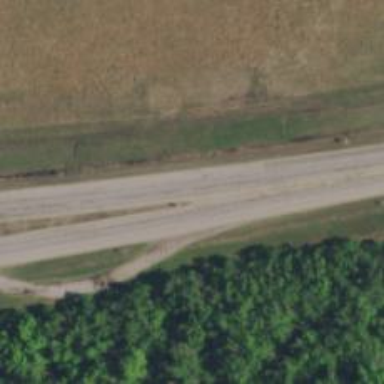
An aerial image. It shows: Secondary road.